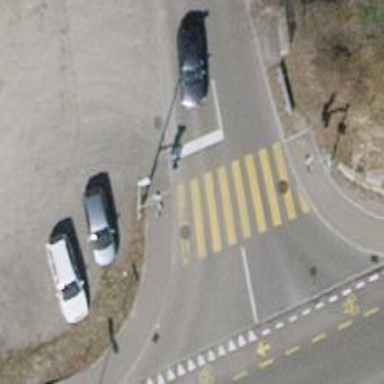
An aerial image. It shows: Kerb serving as barrier.